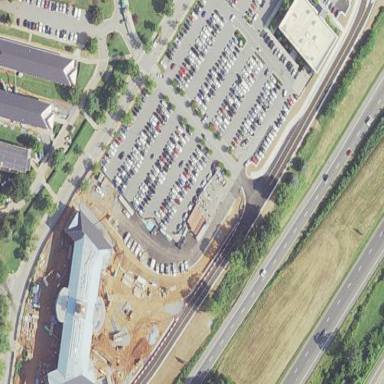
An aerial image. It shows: Parking area with surface.